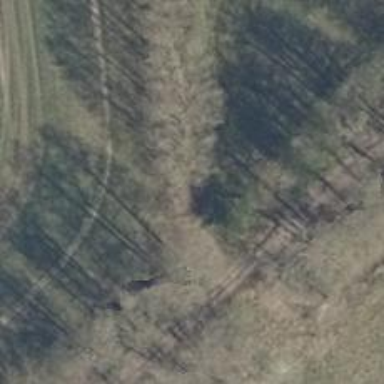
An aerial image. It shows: Row of deciduous trees.